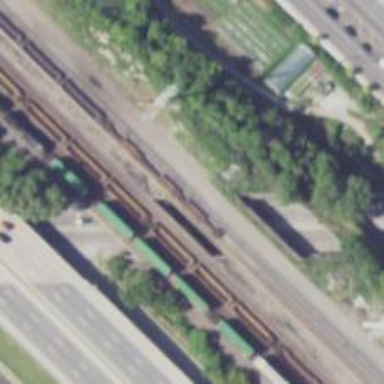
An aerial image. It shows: Railway yard with bridge.